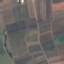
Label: PermanentCrop